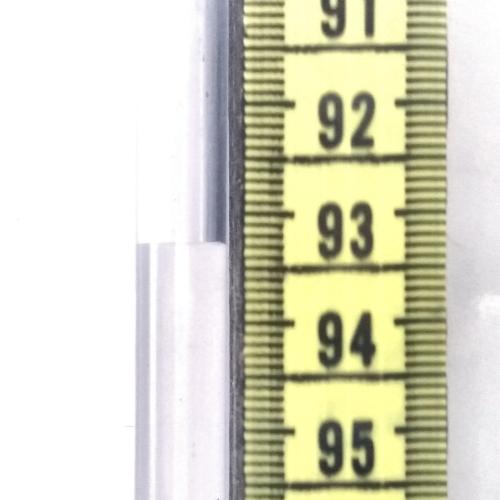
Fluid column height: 93.3 cm